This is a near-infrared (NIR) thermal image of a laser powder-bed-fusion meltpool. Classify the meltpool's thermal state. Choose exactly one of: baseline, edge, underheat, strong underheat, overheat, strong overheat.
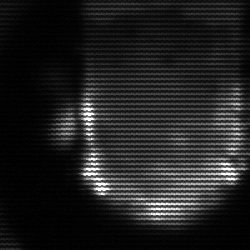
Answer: baseline